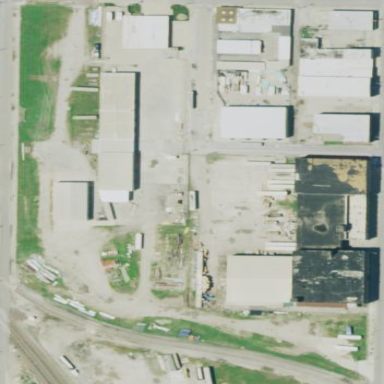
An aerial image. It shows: Industrial area.